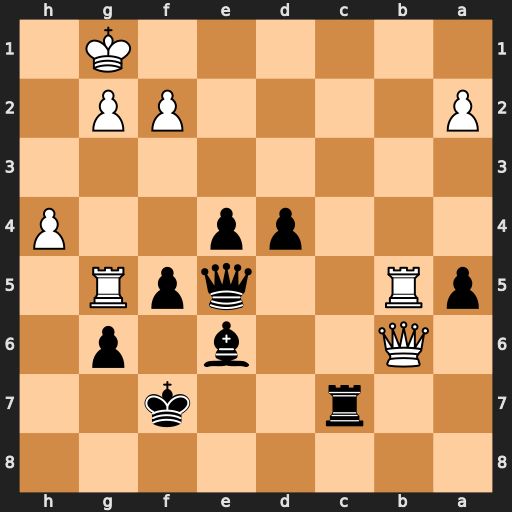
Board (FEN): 8/2r2k2/1Q2b1p1/pR2qpR1/3pp2P/8/P4PP1/6K1
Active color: b
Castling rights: -
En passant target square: -
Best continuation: Rc1#